Question: ## Below is a simple code where i am trying to align all the button views
- -
'''
<TableRow
android:id="@+id/tableRow5"
android:layout_width="match_parent"
android:layout_height="wrap_content"
android:padding="2sp" >
<RelativeLayout
android:id="@+id/BottomNavigationBarCopperChimneyDesc"
android:layout_width="wrap_content"
android:layout_height="wrap_content" >
<Button
android:id="@+id/CopperChimneyDescriptionButton"
android:layout_width="wrap_content"
android:layout_height="wrap_content"
android:layout_alignParentLeft="true"
android:text="Description"
android:textSize="14dp" />
<Button
android:id="@+id/CopperChimneyLocationButton"
android:layout_width="wrap_content"
android:layout_height="wrap_content"
android:layout_toRightOf="@+id/CopperChimneyDescriptionButton"
android:text="Location"
android:textSize="14dp" />
<Button
android:id="@+id/CopperChimneyPhotosButton"
android:layout_width="wrap_content"
android:layout_height="wrap_content"
android:layout_toLeftOf="@+id/CopperChimneyFriendsButton"
android:text="Photos"
android:textSize="14dp" />
<Button
android:id="@+id/CopperChimneyFriendsButton"
android:layout_width="wrap_content"
android:layout_height="wrap_content"
android:layout_alignParentRight="true"
android:text="Friends"
android:textSize="15dp" />
</RelativeLayout>
</TableRow>
'''
---

---
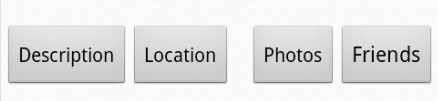
Answer: Alternative approach, maybe could be useful sometimes. Solution with LinearLayout and weights works fine, but I don't like extra layout inflates that could be avoided easily, because of performance issues.
values/dimen.xml
'''
<dimen name="button_width">80dp</dimen>
'''
values-sw360dp/dimen.xml (these resources will be used for screens 360dp width and more)
'''
<dimen name="button_width">90dp</dimen>
'''
Of course, you should define extra dimens.xml if tablet support needed.
'''
android:layout_width="@dimen/button_width"
'''